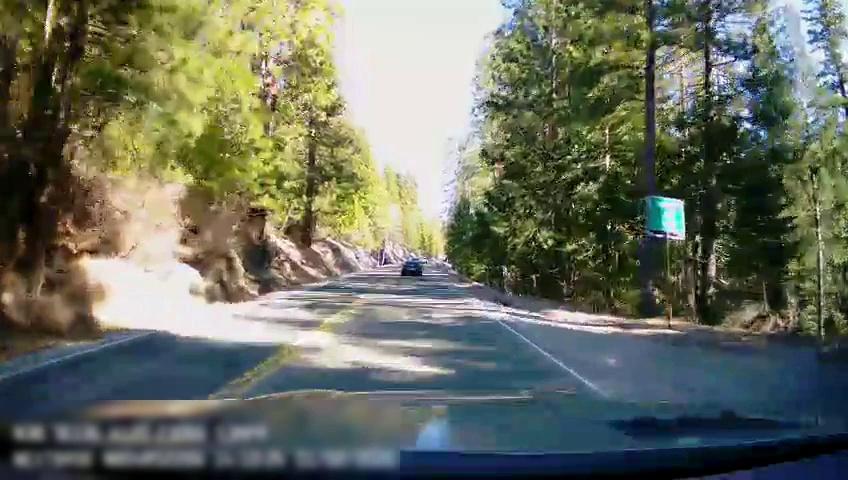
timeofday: Day
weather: Sunny
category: Drivable Space
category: Vehicles | Car
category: Lanes | Opposite Lane
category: Lanes | Current Lane
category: Lanes | Opposite Lane
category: Lanes | Current Lane
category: Traffic | Signs